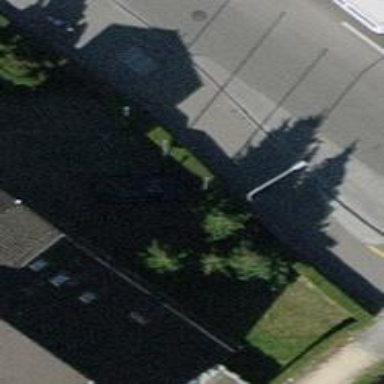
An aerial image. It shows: Driveway made of paving stones.